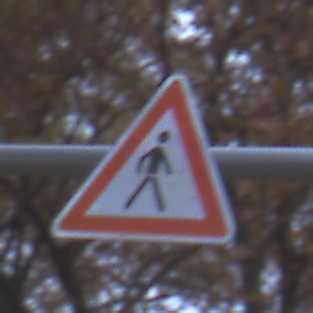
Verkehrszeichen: FussgaengerLinks
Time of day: SunriseSunset
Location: Outdoor (Urban)
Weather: PartlyCloudy
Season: NotSpecified
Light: Natural